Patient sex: F
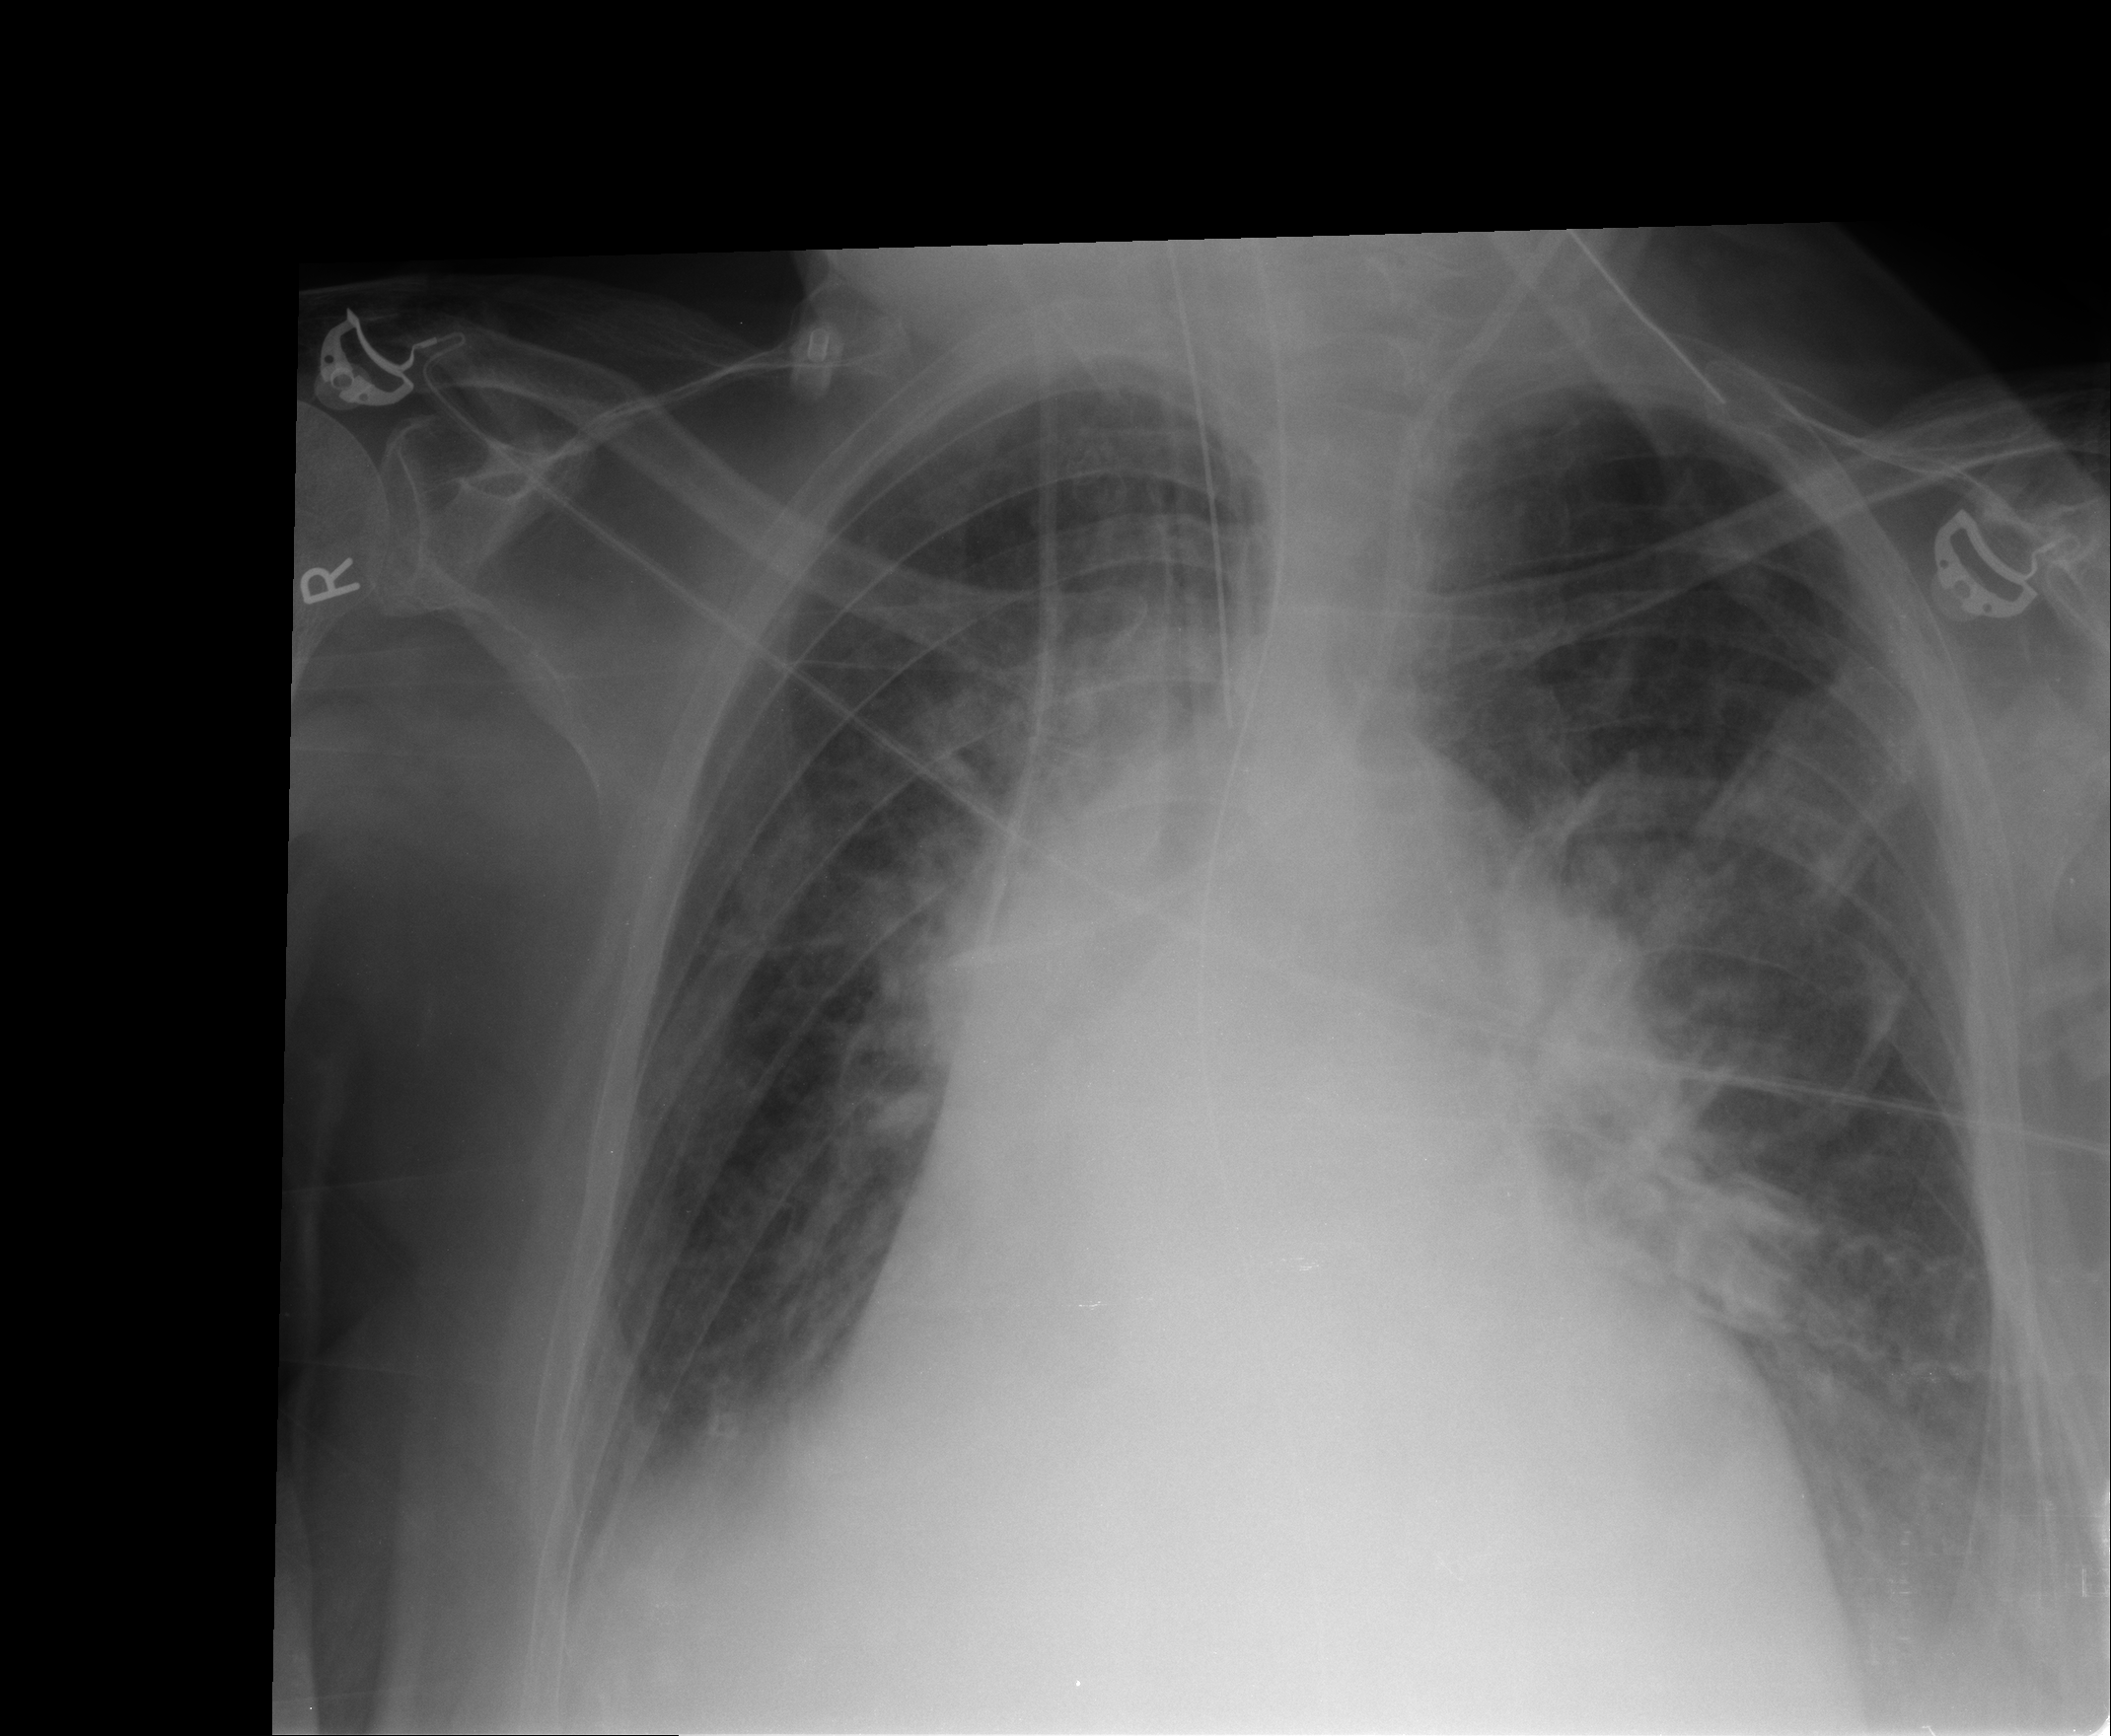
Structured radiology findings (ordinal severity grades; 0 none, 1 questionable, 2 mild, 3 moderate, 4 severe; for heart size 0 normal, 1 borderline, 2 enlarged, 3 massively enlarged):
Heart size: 3
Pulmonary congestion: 2
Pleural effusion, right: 2
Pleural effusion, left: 1
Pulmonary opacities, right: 1
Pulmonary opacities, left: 0
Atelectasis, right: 2
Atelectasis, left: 2